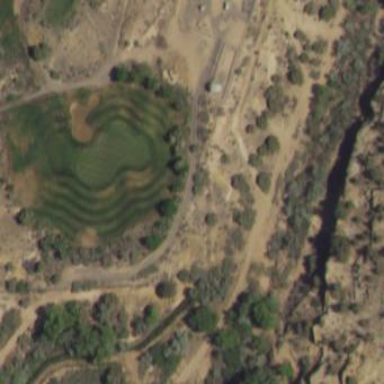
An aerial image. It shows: Rough area on grassy golf course.